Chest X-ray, PA view. Patient: 48 years old, sex M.
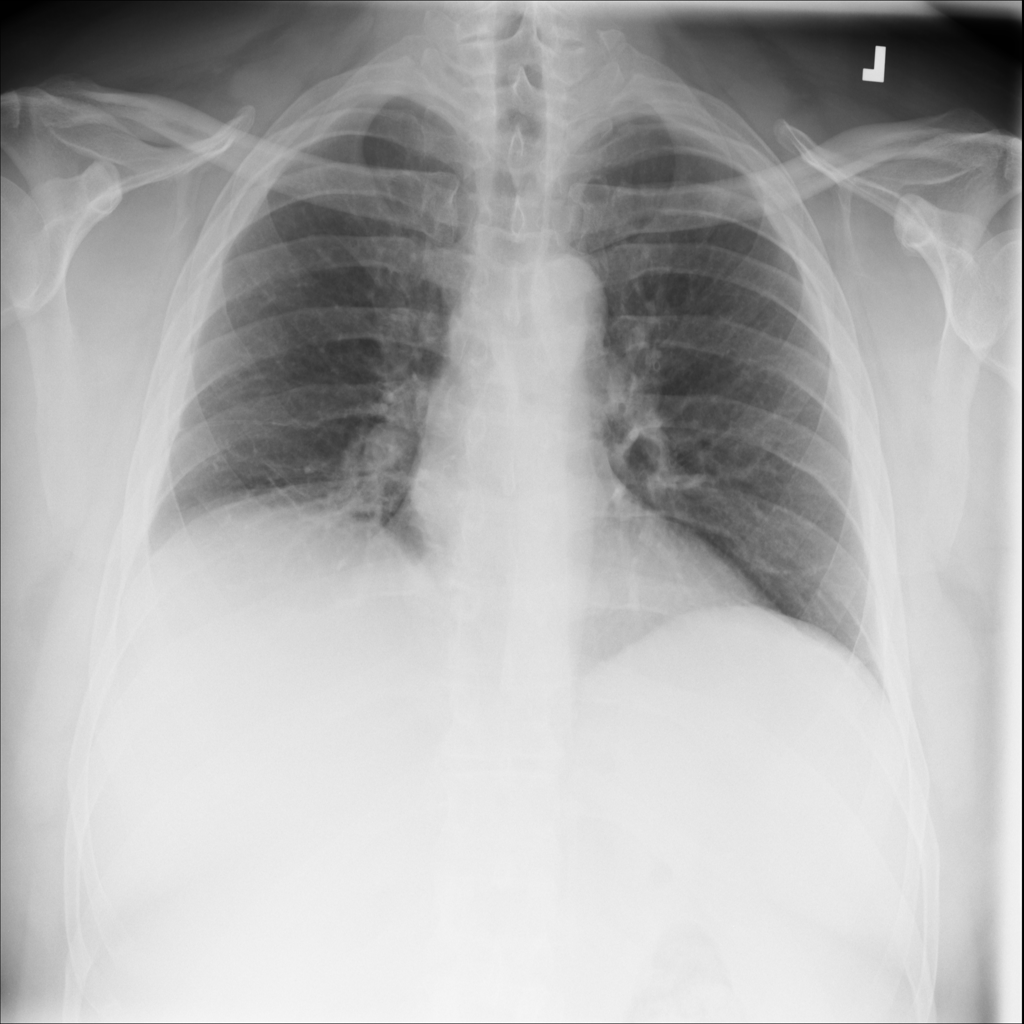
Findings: No Finding